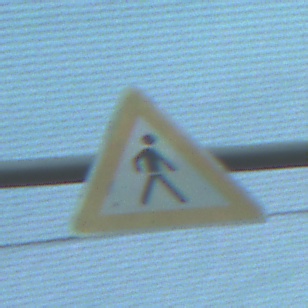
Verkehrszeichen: FussgaengerLinks
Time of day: MorningAfternoon
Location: Roofed (Special)
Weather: PartlyCloudy
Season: NotSpecified
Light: Natural